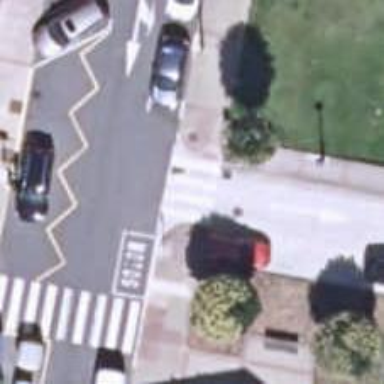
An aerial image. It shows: Uncontrolled zebra crossing on the road.